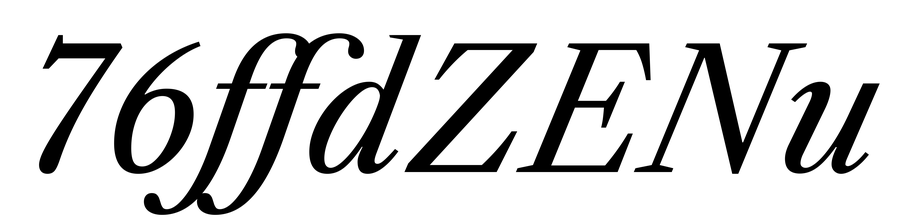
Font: LibreCaslonText-Italic_Italic